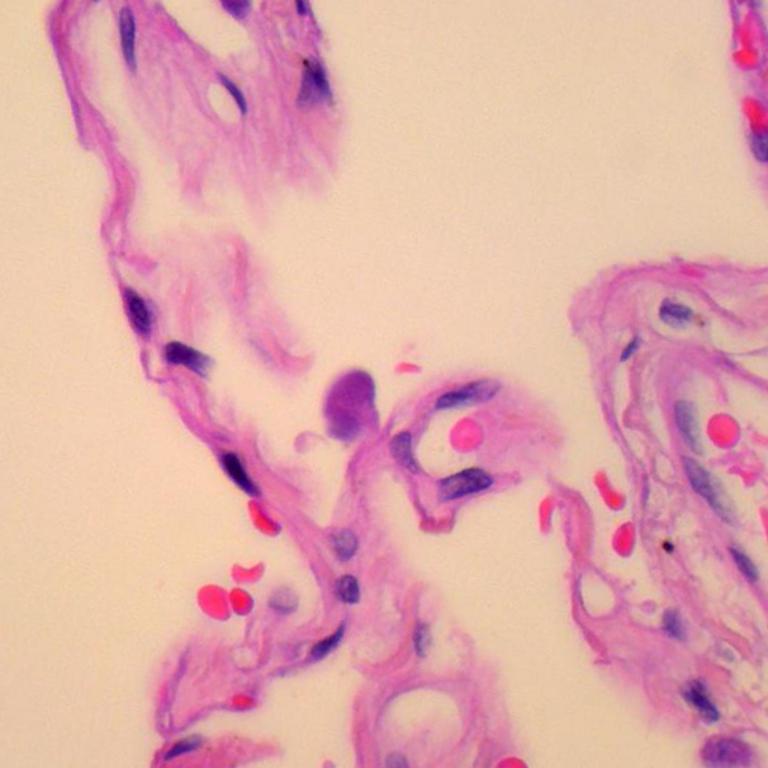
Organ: lung
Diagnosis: benign